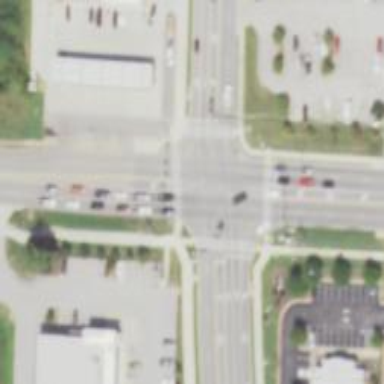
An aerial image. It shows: Crossing road.